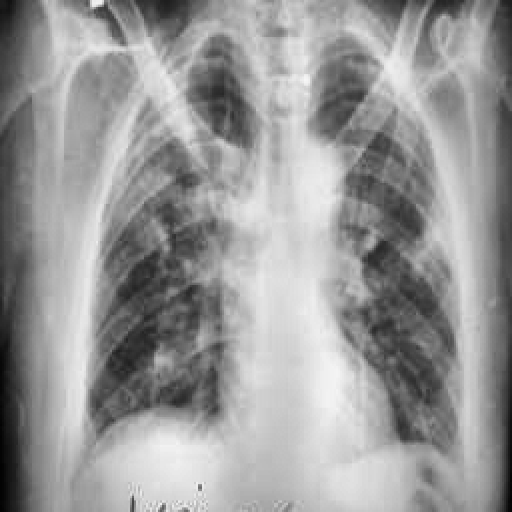
Finding: TUBERCULOSIS